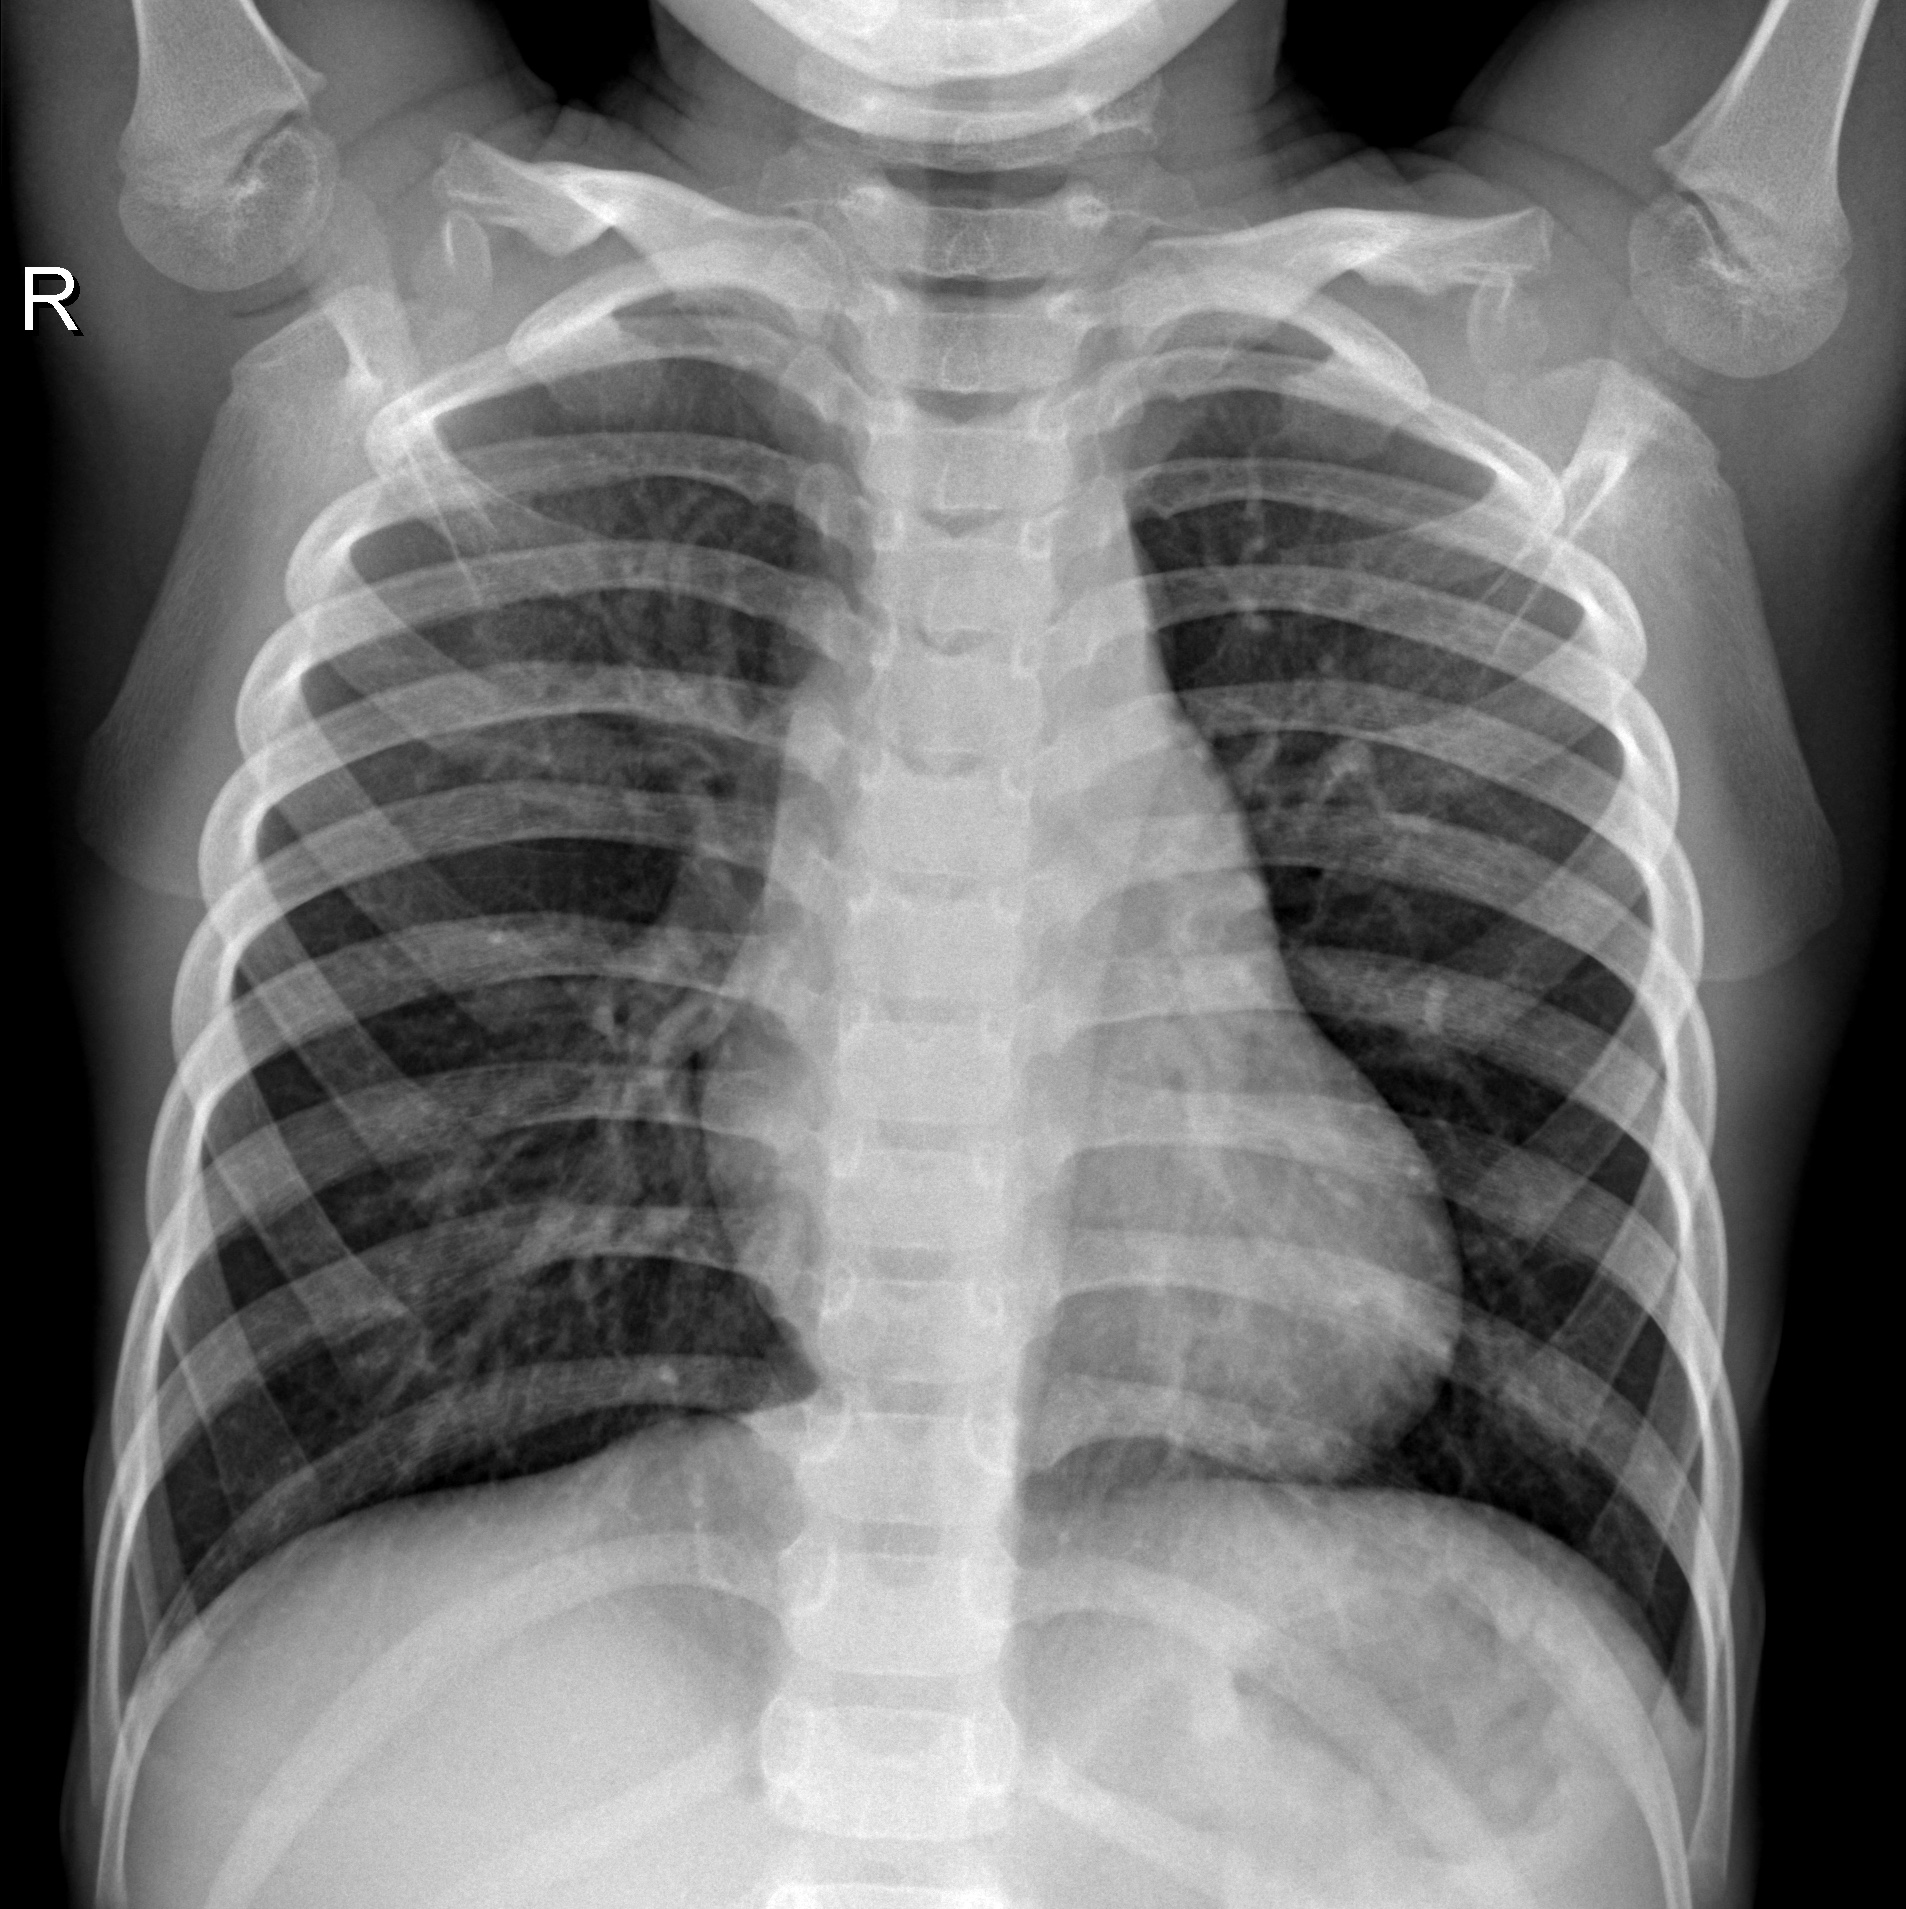
Diagnosis: NORMAL